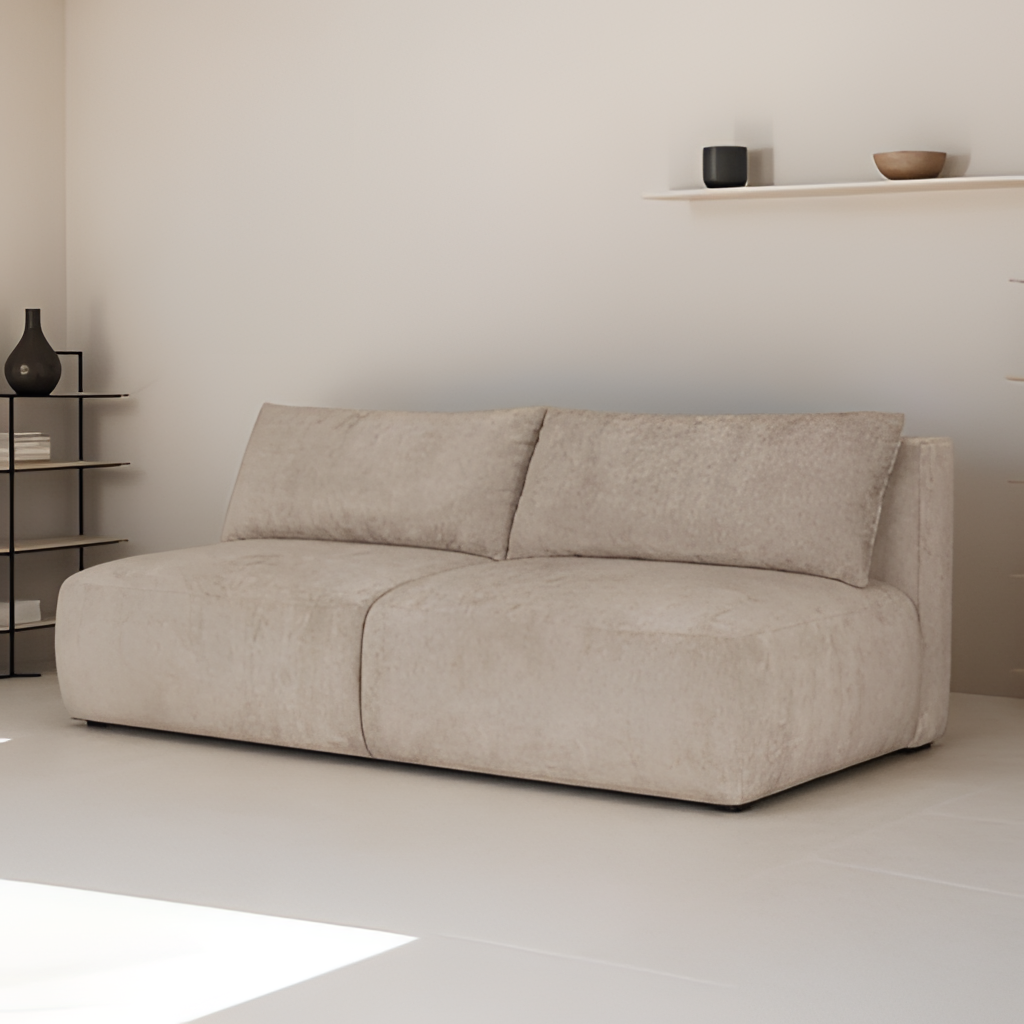
living room, beige fabric sofa, minimalist, beige paint wallpaper, with solid pattern, beige tile flooring, with large square pattern